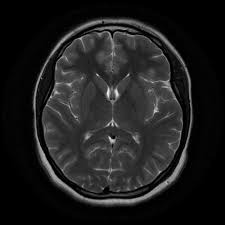
Label: notumor